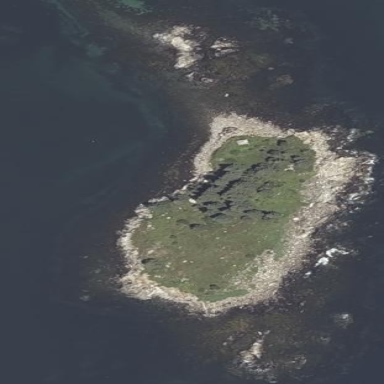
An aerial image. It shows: Islet located along the natural coastline.